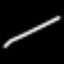
Label: line